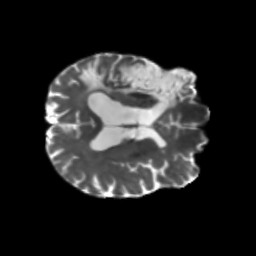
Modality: T2w
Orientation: axial
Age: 71
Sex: male
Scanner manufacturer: siemens
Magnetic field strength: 3 T
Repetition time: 5.25 s
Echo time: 0.08 s